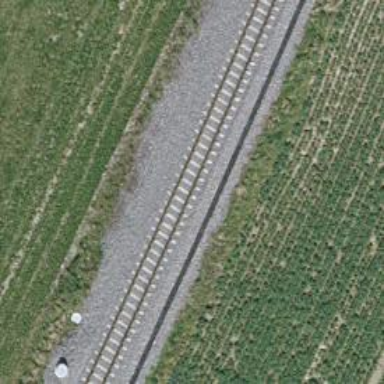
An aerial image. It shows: Narrow-gauge railway track with one electrified contact line.